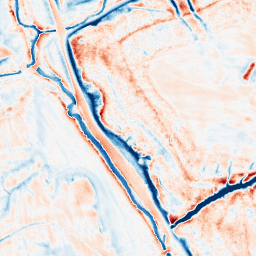
Category: edge_preserving
Decomposition family: anisotropic_diffusion
Decomposition parameters: iterations: 50
kappa: 30
gamma: 0.2
Upsampling method: quadratic
Upsampling parameters: scale: 8
Upsampling scale: 8